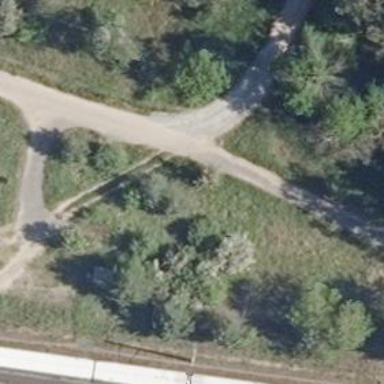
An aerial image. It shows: Gravel track with grade3 tracktype.